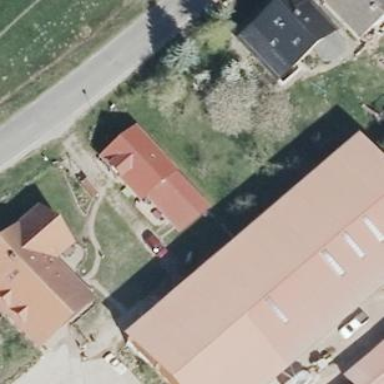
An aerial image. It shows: Simple house.